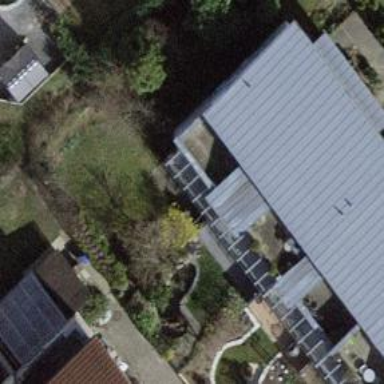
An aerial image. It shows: Terrace building.